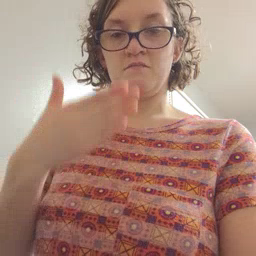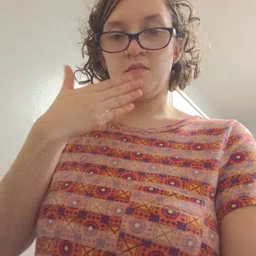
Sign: bad